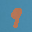
Label: 9